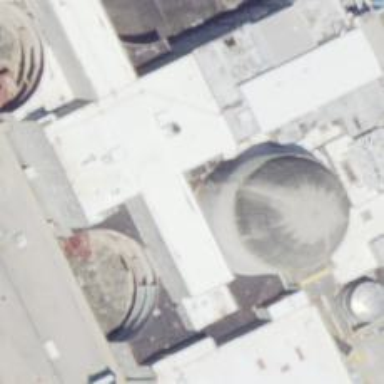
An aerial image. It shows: Nuclear power generator.